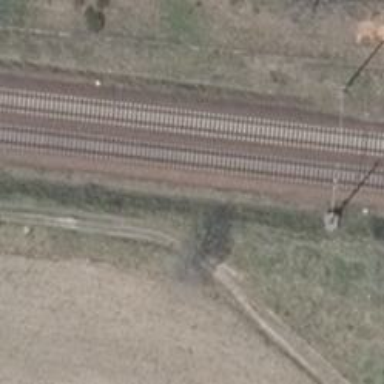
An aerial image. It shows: Track with grade 3 tracktype.